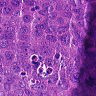
Metastatic tissue present: yes